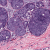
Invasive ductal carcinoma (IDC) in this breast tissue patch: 0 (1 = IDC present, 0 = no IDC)